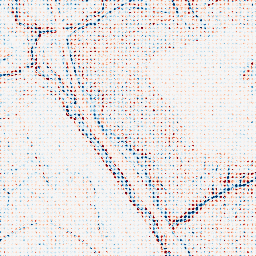
Category: edge_preserving
Decomposition family: bilateral
Decomposition parameters: d: 5
sigma_color: 25
sigma_space: 75
Upsampling method: sinc_hamming
Upsampling parameters: scale: 8
kernel_size: 4
Upsampling scale: 8